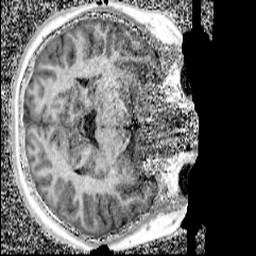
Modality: UNIT1_denoised
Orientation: axial
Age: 13
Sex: male
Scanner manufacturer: siemens
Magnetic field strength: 3 T
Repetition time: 4 s
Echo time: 0.00299 s